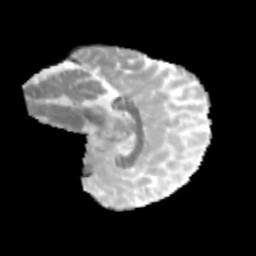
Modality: MD
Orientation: sagittal
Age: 11
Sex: male
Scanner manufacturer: siemens
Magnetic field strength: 3 T
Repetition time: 3.8 s
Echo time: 0.07 s